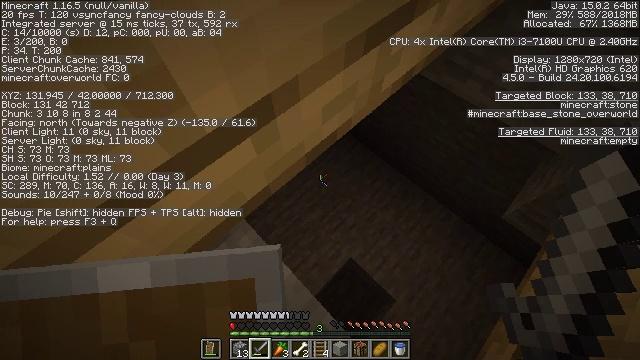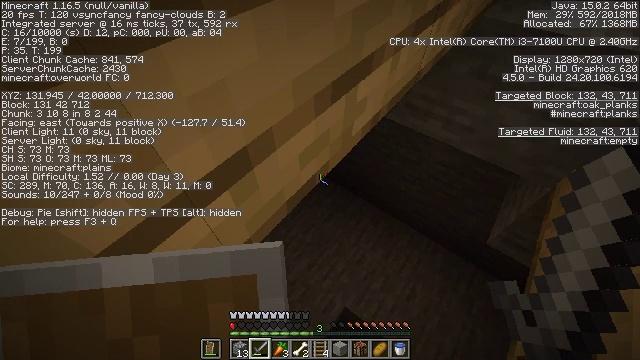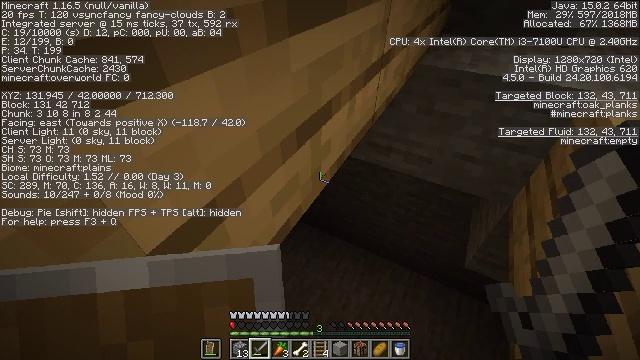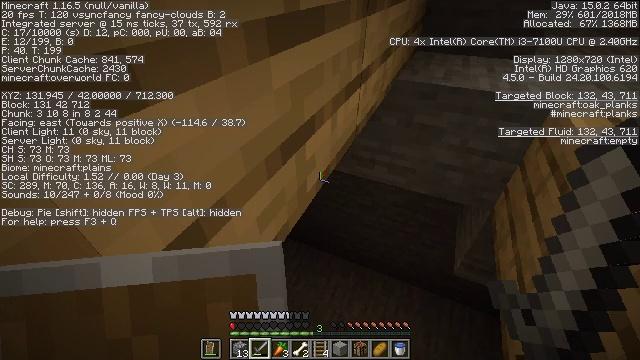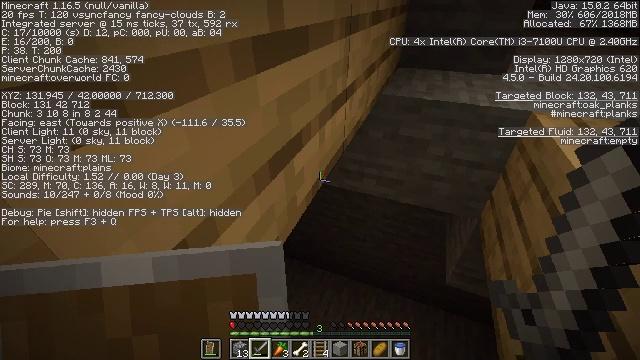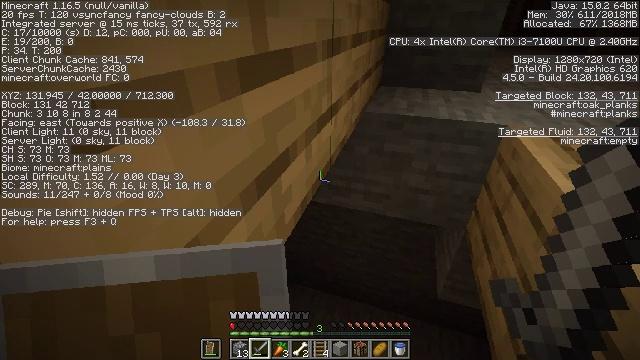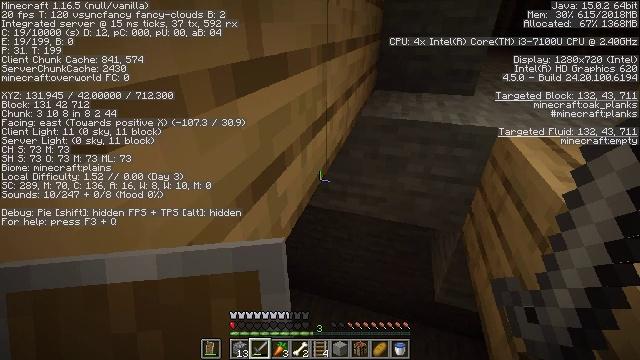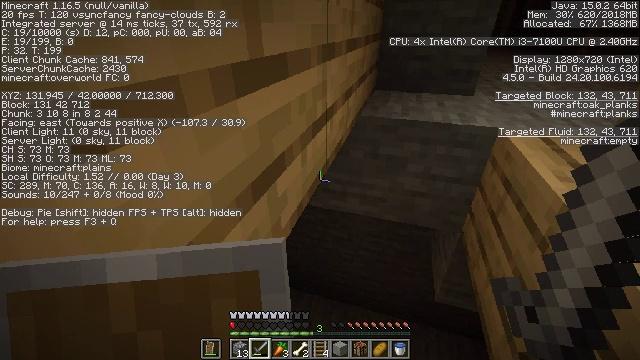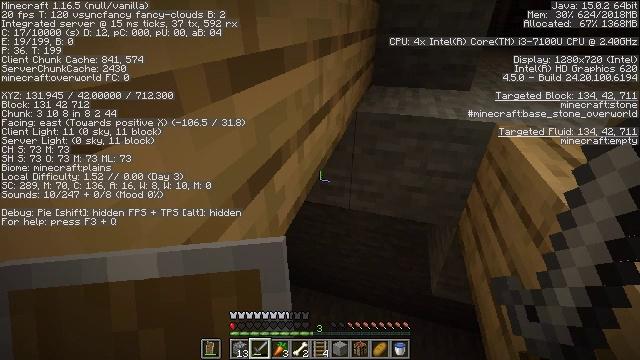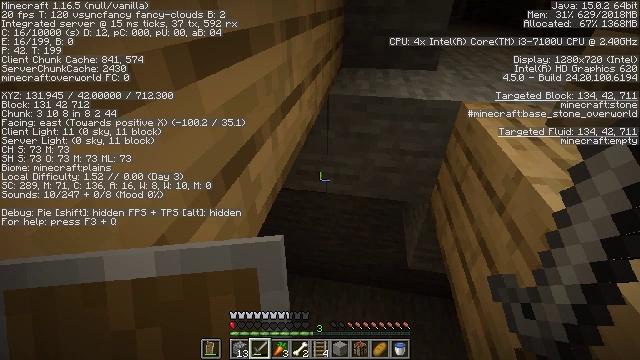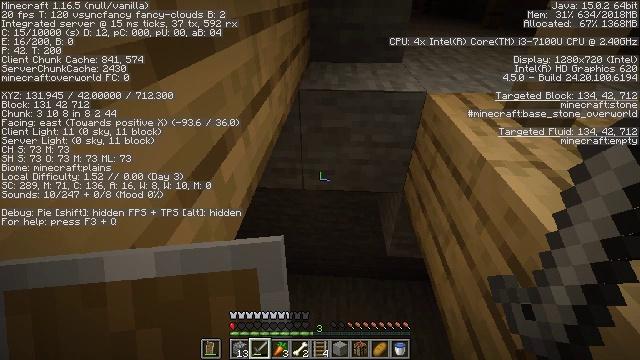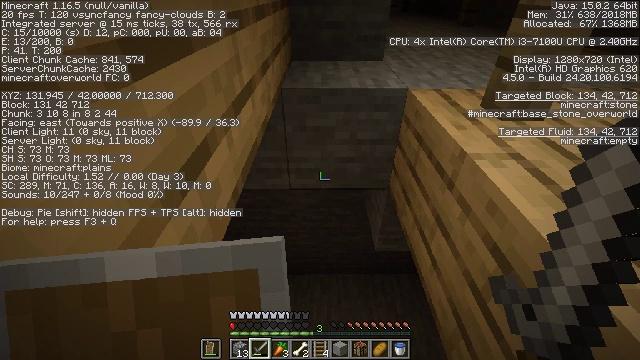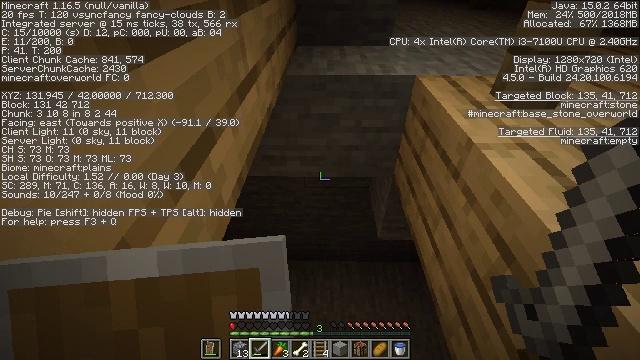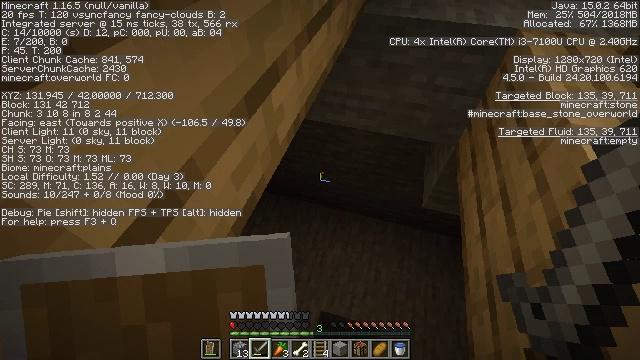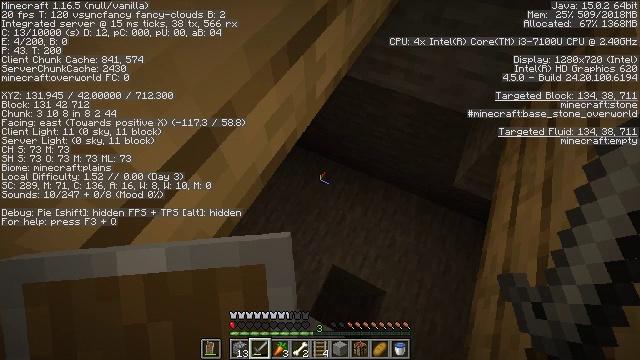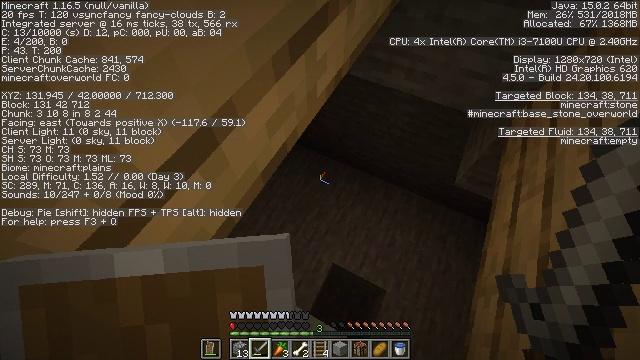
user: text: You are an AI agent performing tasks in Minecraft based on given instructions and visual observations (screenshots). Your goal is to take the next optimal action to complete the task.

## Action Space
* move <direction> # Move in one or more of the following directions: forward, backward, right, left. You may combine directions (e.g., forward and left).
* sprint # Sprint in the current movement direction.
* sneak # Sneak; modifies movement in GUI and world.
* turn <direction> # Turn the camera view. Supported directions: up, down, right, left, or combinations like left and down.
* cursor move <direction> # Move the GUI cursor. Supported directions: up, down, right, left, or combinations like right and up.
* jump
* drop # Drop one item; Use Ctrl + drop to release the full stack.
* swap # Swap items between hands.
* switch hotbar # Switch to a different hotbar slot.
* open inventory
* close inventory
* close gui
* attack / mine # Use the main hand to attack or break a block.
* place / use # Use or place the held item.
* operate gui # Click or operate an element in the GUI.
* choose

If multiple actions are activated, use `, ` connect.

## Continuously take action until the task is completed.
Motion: motion action
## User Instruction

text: Break the cobweb with a sword.
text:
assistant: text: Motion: turn right and up
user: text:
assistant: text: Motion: turn right and up
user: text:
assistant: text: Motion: turn right and up
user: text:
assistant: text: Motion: turn right and up
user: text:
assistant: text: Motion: turn right and up
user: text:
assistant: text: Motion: turn right
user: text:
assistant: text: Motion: no_op
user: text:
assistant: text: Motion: no_op
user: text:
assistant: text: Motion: turn right and down
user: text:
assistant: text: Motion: turn right
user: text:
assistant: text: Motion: turn right
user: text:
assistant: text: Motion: turn left and down
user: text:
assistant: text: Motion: turn left and down
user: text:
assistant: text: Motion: turn left and down
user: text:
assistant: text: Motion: no_op
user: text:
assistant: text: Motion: no_op
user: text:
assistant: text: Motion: no_op
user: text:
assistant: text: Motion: no_op
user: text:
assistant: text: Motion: turn right
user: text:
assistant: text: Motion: turn right and up
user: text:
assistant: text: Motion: turn right and up
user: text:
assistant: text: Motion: turn right and up
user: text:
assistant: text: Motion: turn right and up
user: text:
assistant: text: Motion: turn right and up
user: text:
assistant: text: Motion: no_op
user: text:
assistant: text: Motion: turn right and down
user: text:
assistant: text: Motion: turn down
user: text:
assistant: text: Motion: no_op
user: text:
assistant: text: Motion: no_op
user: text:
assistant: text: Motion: no_op